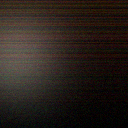
Screen state: off